The image is an STFT spectrogram (time versus frequency) of a rolling-element bearing's vibration signal. Classify the bearing condition as one of: normal, inner_race, outer_race, ball.
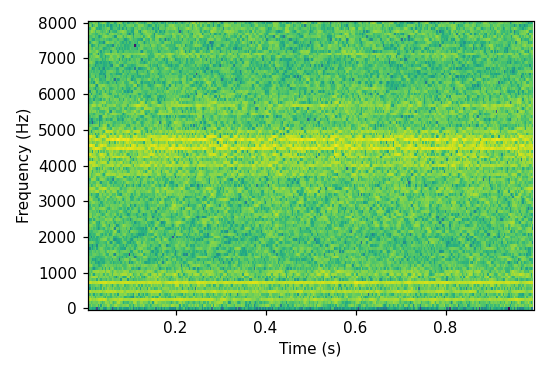
Answer: outer_race